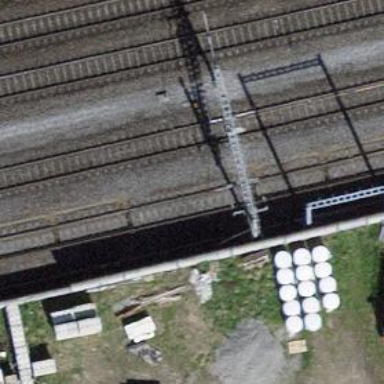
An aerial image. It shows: Railway switch.